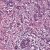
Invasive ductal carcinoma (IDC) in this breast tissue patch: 1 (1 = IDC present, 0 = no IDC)